Interaction volume radius: 10 \u00c5
Interaction volume height: 15 \u00c5
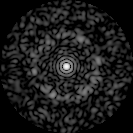
Disorder parameter: 0.8084